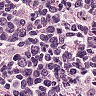
Metastatic tissue present: no